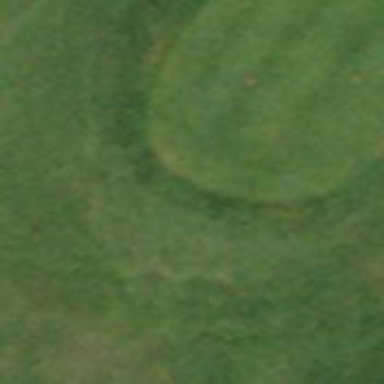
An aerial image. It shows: Golf tee on grassy land.